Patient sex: M
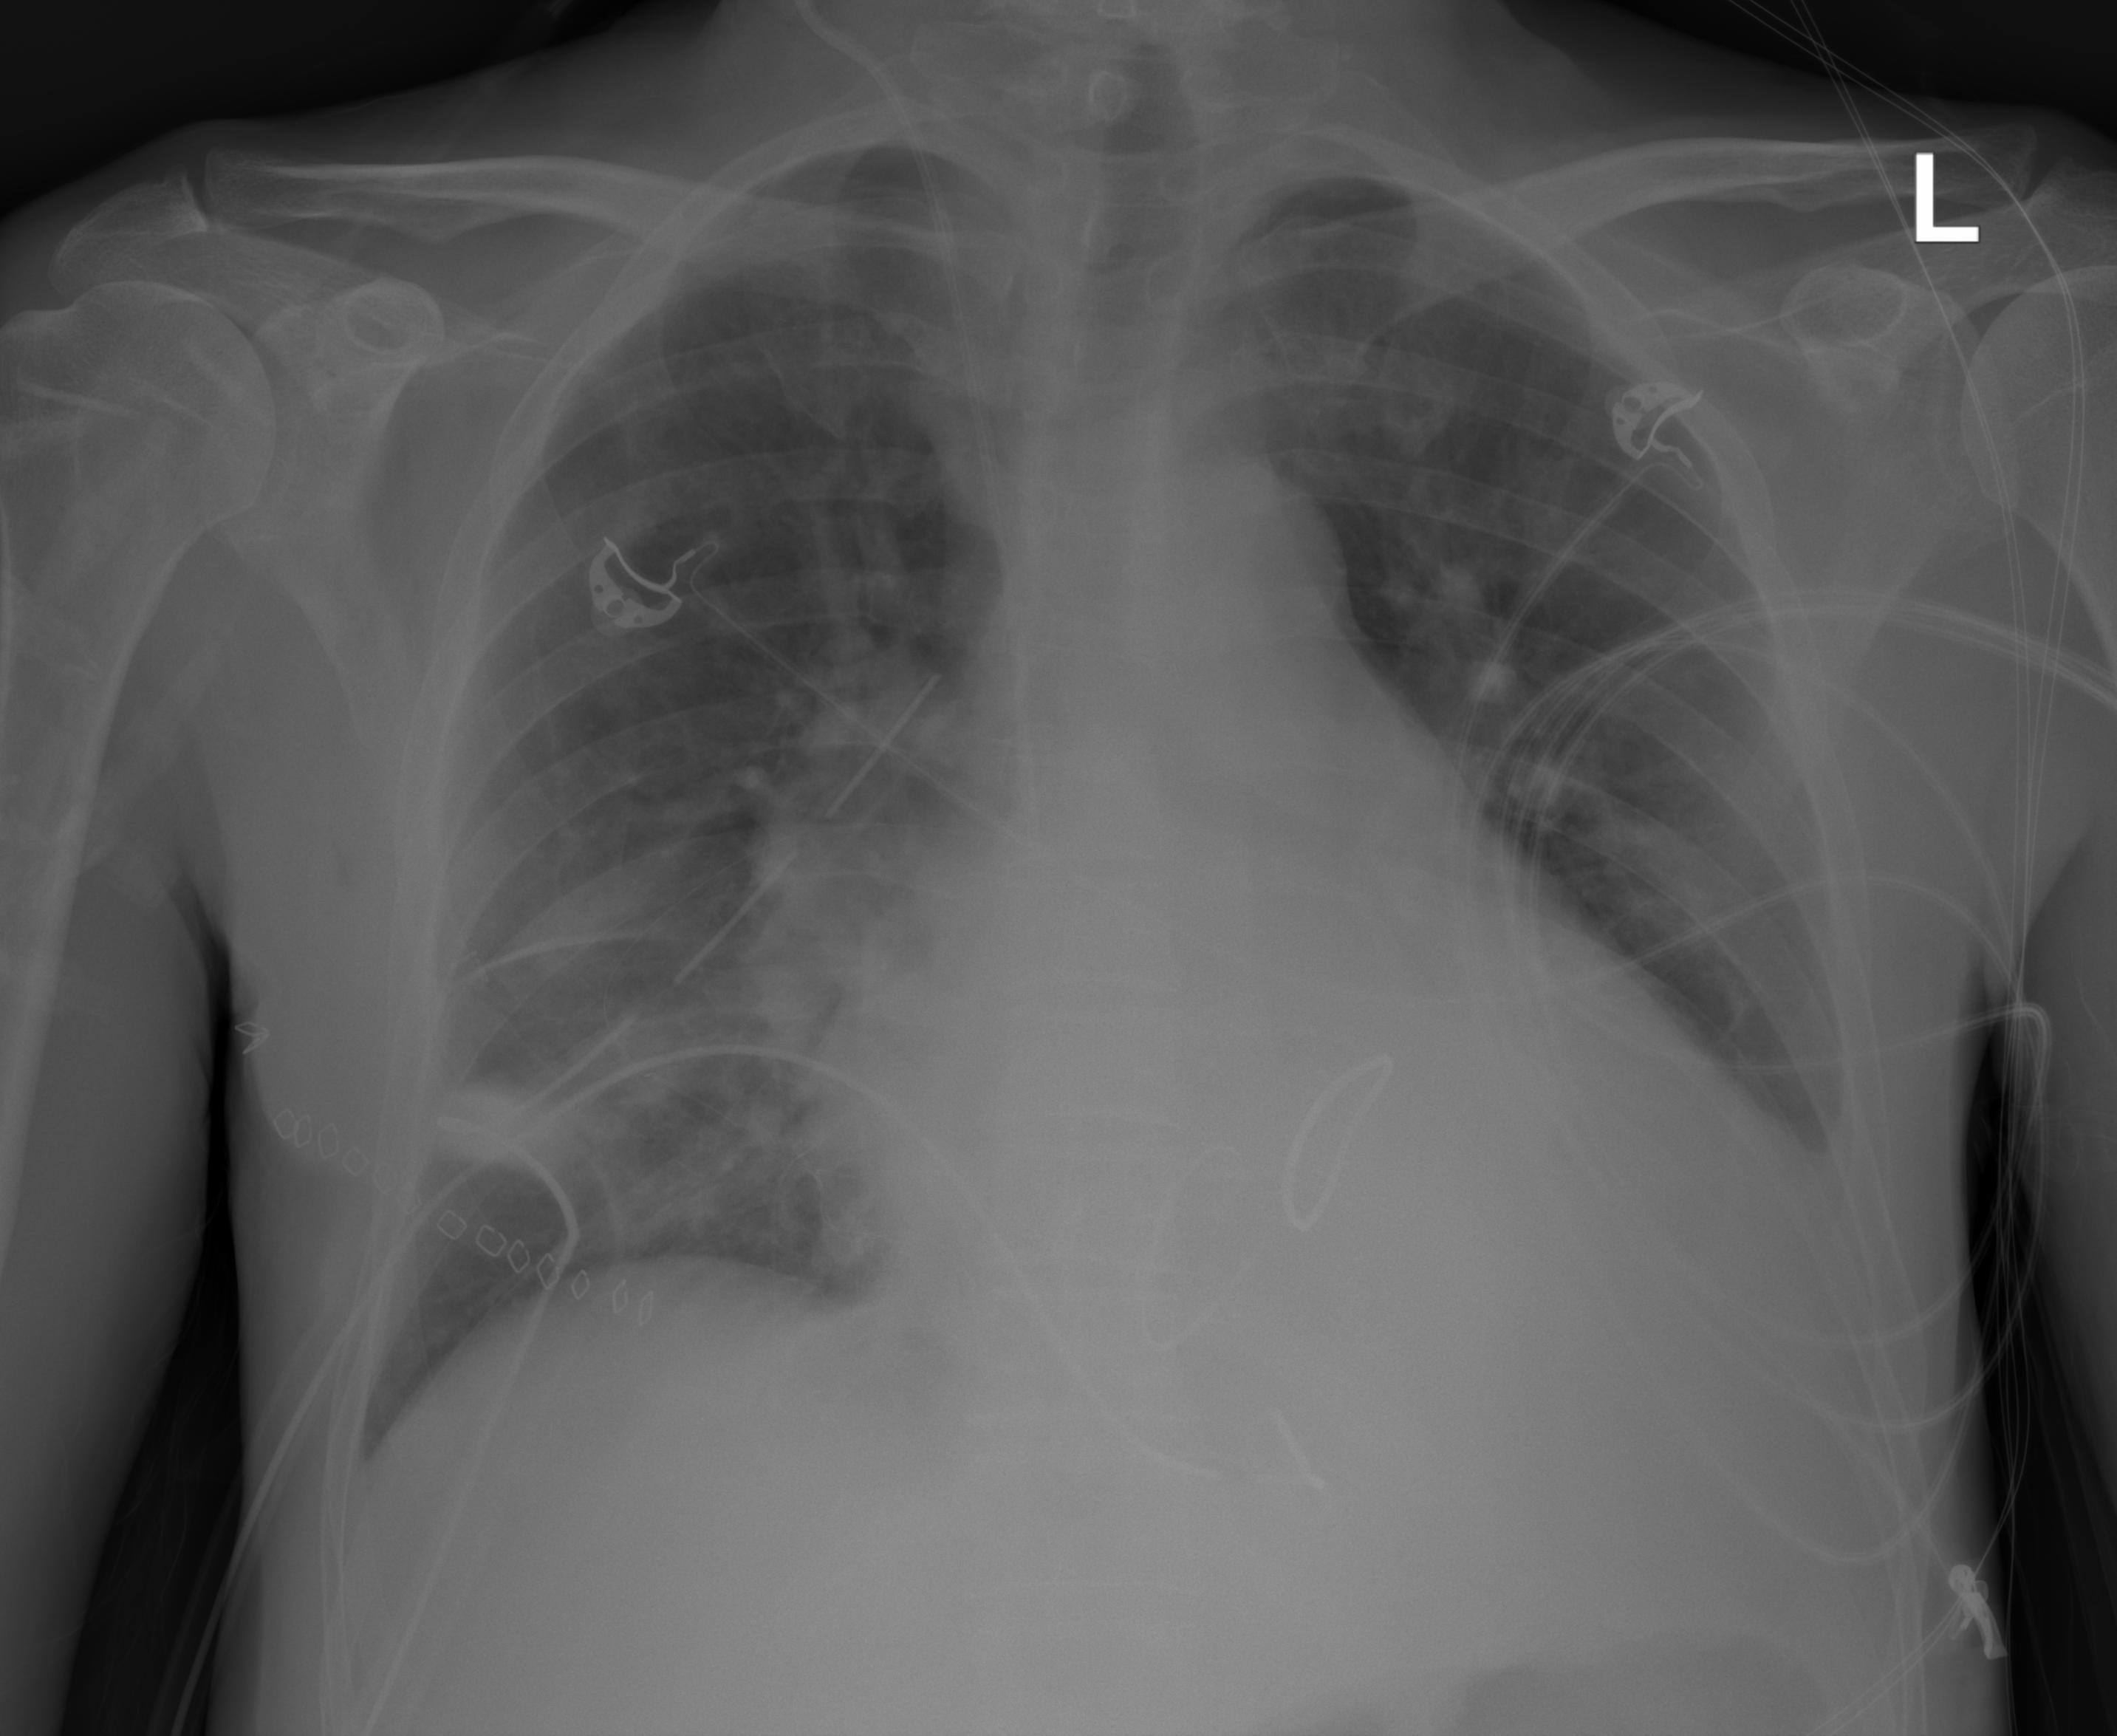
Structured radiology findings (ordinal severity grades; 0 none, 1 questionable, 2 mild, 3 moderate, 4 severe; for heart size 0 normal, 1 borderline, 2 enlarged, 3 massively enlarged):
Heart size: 2
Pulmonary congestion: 2
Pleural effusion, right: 0
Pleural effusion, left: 2
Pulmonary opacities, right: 0
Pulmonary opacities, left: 0
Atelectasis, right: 2
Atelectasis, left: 2